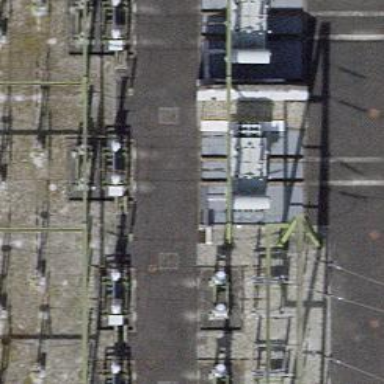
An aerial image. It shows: Insulator used in power systems.